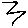
Label: zigzag